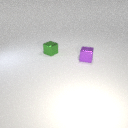
small purple metal cube in front of small green metal cube